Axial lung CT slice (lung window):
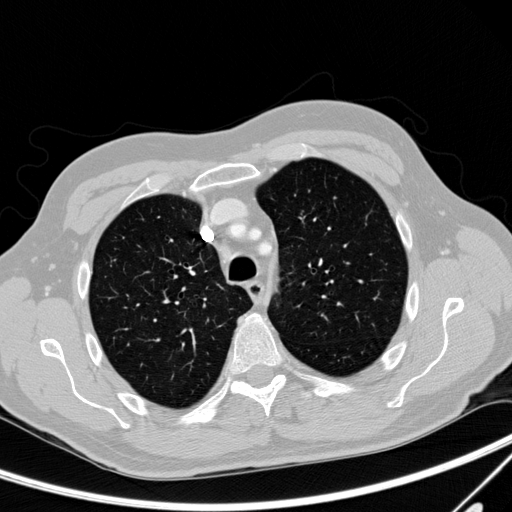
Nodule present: no